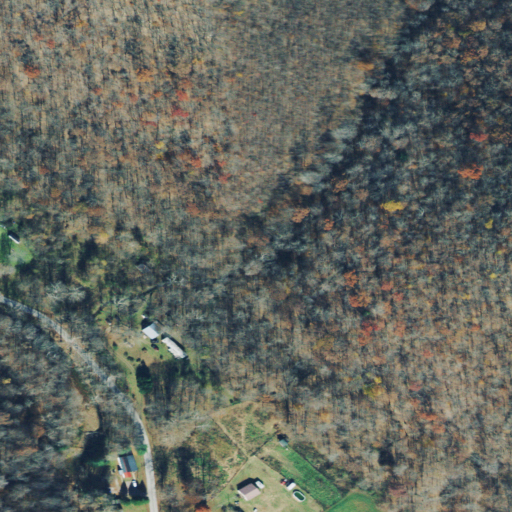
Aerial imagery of valley in Ohio named Massey Hollow containing deciduous forest, open development, pasture, woody wetlands, and low intensity development